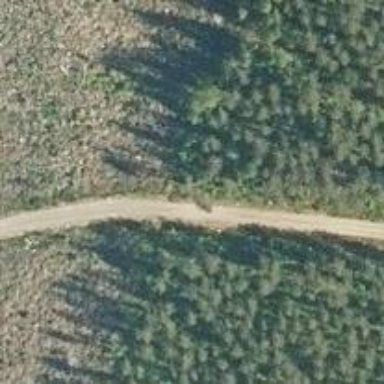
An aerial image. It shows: Unclassified road.